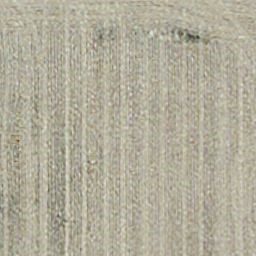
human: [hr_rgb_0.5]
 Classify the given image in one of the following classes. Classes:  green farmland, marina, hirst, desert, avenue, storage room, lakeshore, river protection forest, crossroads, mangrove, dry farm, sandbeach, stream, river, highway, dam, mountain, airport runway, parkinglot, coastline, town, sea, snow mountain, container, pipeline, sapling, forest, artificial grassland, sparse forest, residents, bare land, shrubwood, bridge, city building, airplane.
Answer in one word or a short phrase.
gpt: dry farm